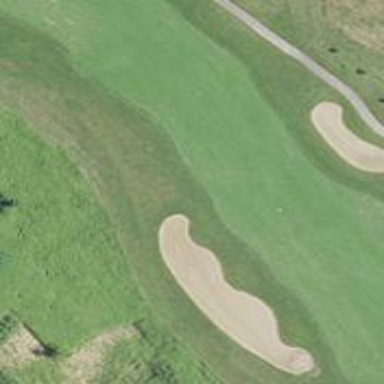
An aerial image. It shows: Grassy area designated as golf fairway.